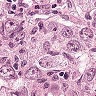
Metastatic tissue present: yes